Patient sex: M
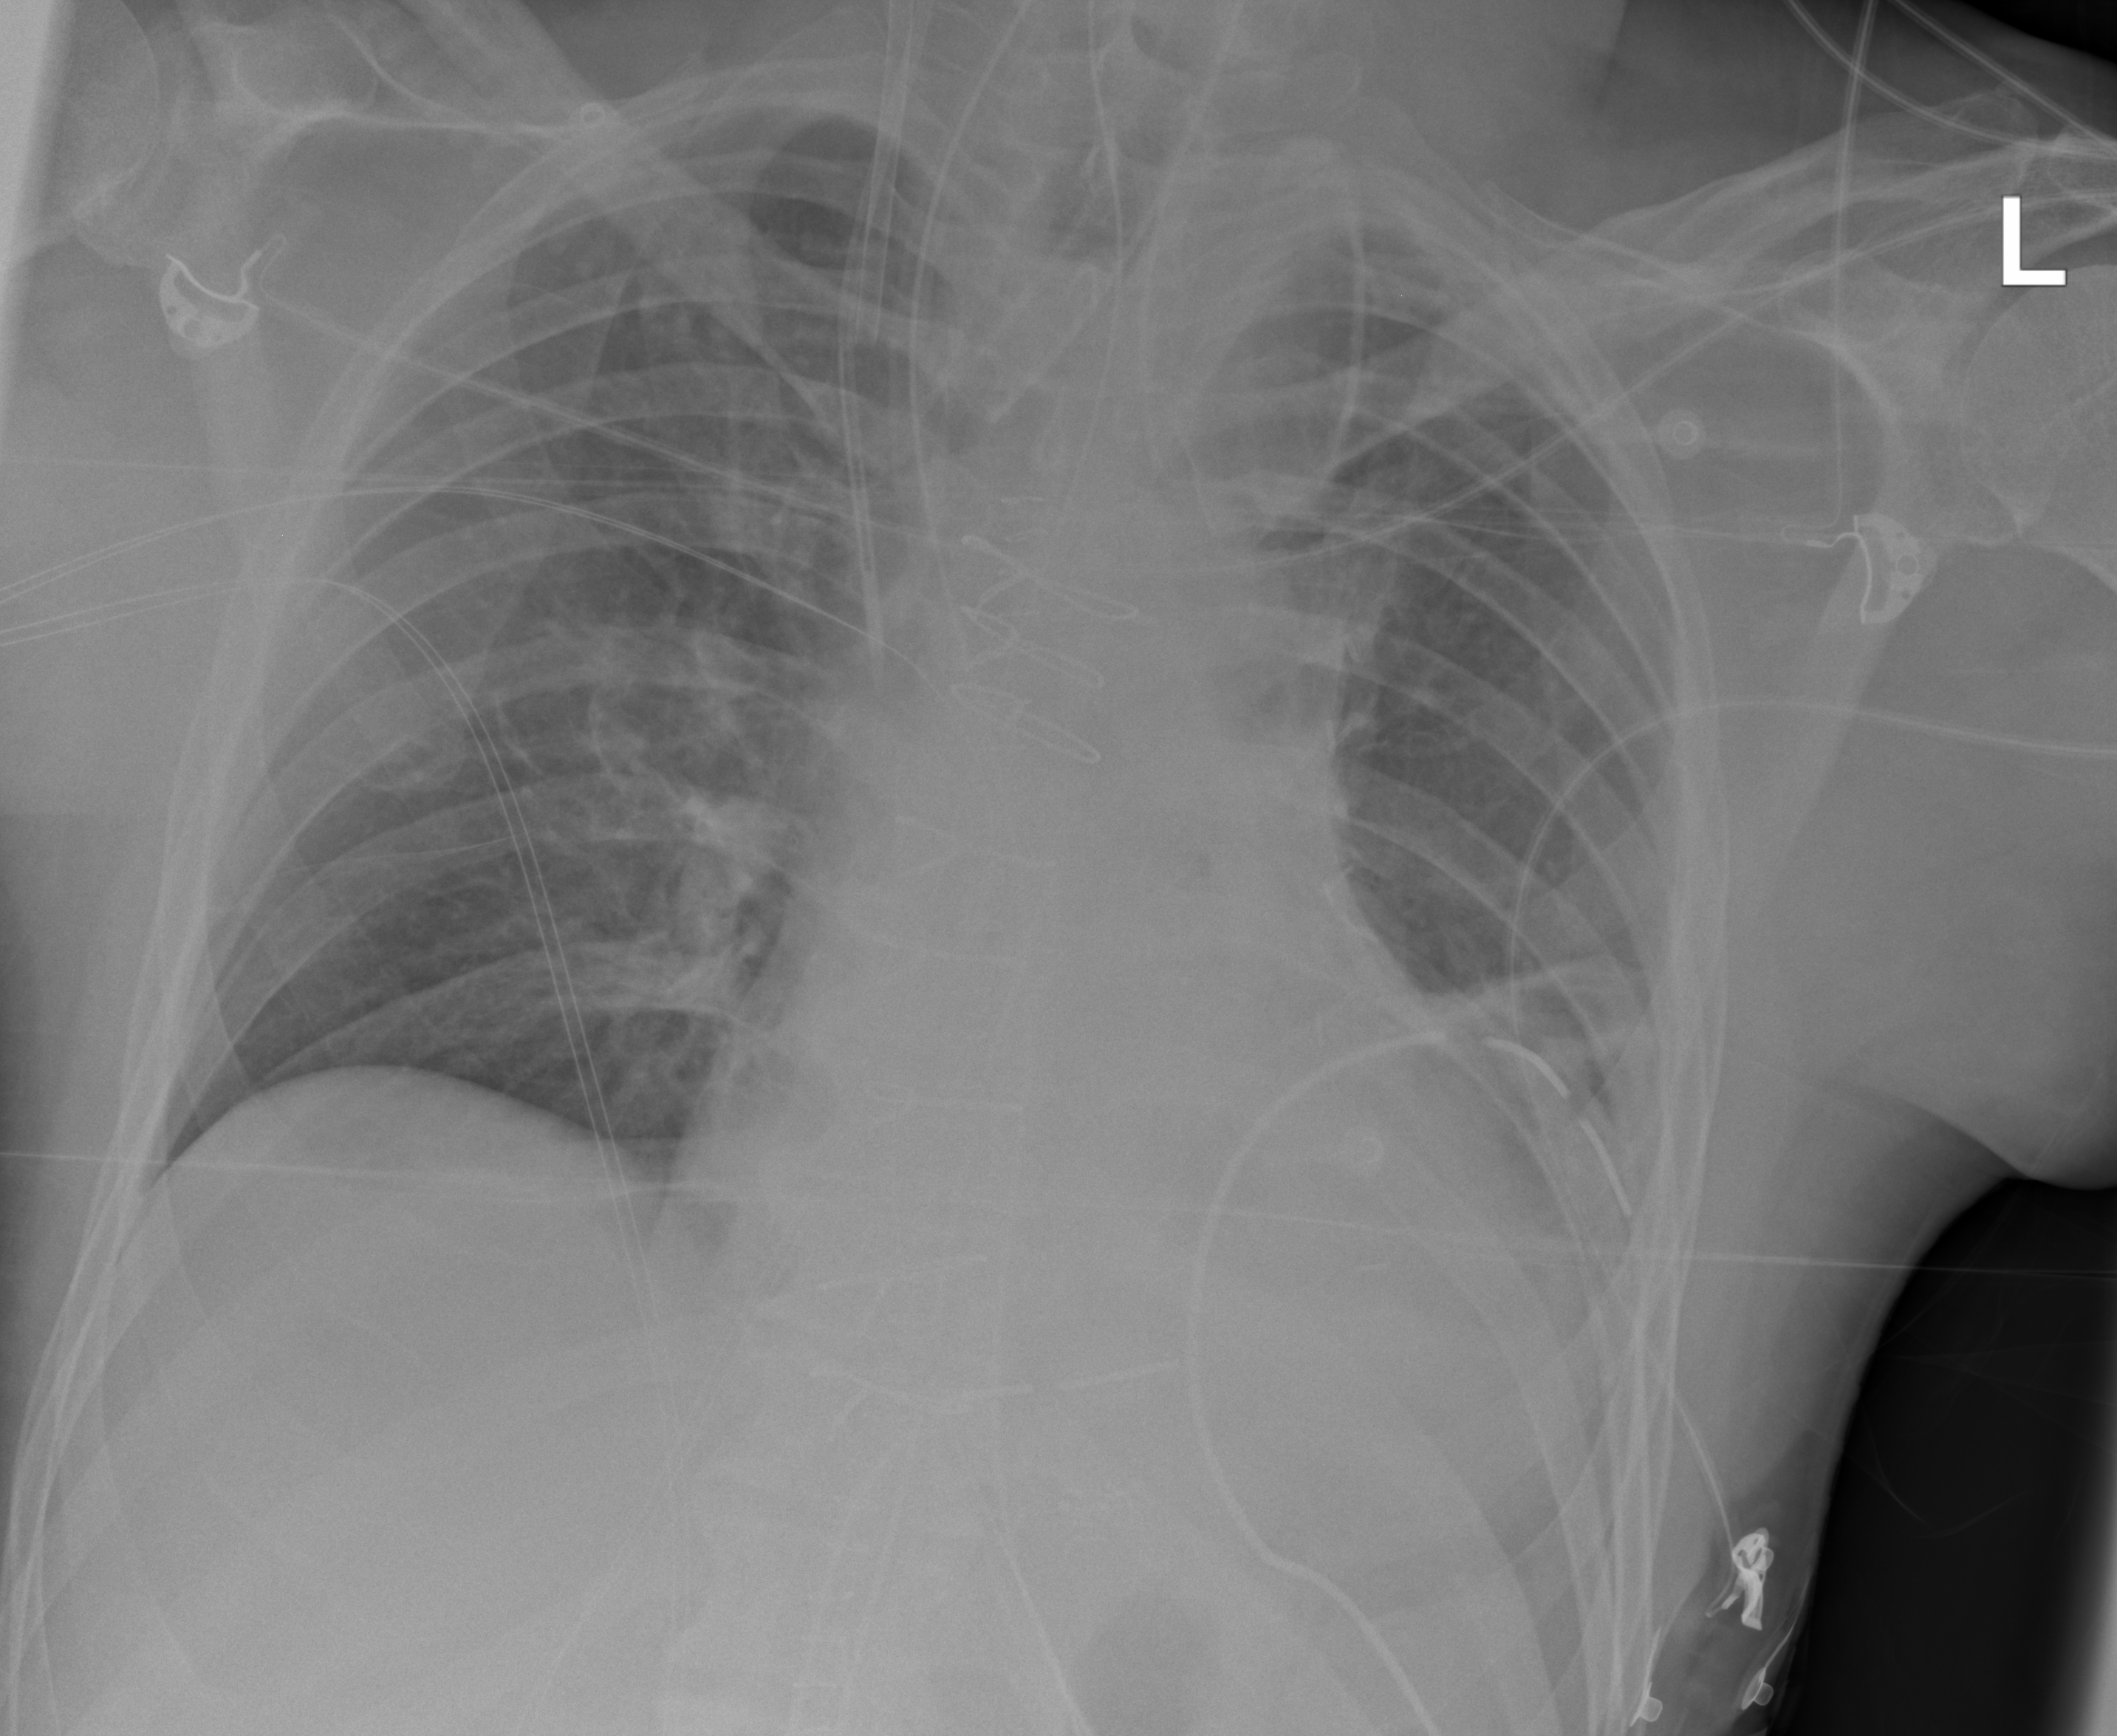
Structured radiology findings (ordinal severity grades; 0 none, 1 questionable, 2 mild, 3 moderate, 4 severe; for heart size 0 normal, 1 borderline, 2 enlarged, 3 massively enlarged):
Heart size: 2
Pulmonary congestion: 0
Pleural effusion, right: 0
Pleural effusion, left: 2
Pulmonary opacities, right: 0
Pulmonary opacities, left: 0
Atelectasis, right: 0
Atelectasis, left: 2